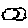
Label: cloud